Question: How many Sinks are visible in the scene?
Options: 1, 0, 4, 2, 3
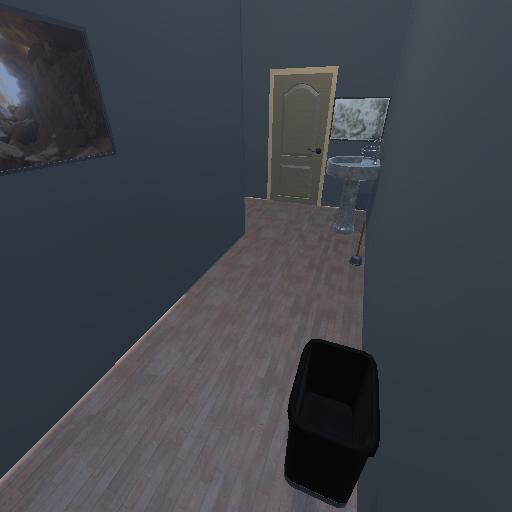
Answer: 1